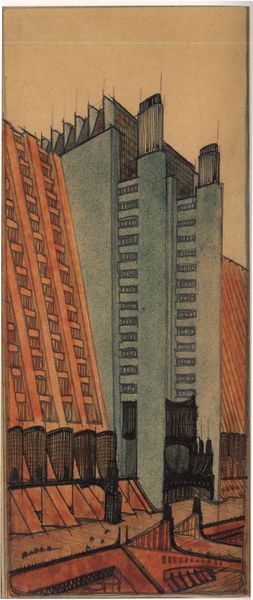
Titel: Città Nuova: Terrassierte Häuser über mehreren Straßenebenen
Künstler: Antonio Sant' Elia
Standort: Milano
Institution: Collezione Accetti
Schlagwörter: blau, gemälde, himmel, wasser, gelb, grün, menschen, stadt, braun, bunt, fenster, glas, grau, holz, orange, pfeiler, schwarz, skizze, strasse, tür, weiss, zeichnung, dach, gebäude, haus, rot, weg, beige, architektur, sockel, bild, häuser, brücke, schräg, kamin, schornstein, turm, balkon, ornage, farbig, modell, ansicht, fassade, italien, perspektive, türen, moderne, modern, formen, grafik, graphik, linien, wohnung, schmal, gerade, metall, futurismus, eingang, italie, höhe, türme, futuristisch, groß, druck, strich, koloriert, entwurf, kunst, senkrecht, portal, gut, vision, hochkant, etagen, geschosse, zufahrt, plan, fröhlich, konsolen, rampe, büro, stockwerke, modernismus, schief, fantasie, design, längs, bund, avantgarde, antennen, architecture, plam, kraftwerk, hochhaus, hochhäuser, vertikal, couleur, schacht, kantig, wolkenkratzer, otange, sant, future, futurisme, schächte, sant'lia, città nuova, sant elia, futuristisches manifest, ausgemalt, verticalité, bunt#, zukunftsfantasie, stilisiertes hochhaus, futuriste, sant'elia, utopie, dystopie, fascisme, nihilisme, happy, boden